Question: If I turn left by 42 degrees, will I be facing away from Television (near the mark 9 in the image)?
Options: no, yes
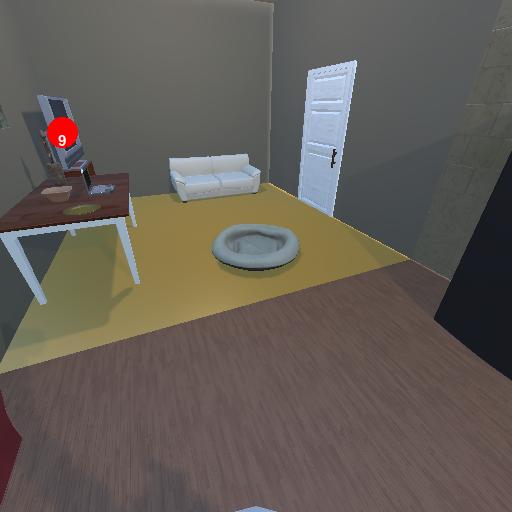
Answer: no